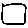
Label: square